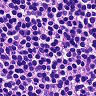
Metastatic tissue present: no